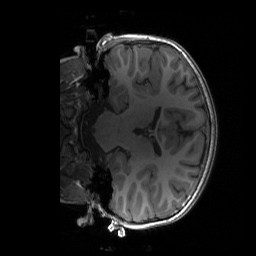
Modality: T1w
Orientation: coronal
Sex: female
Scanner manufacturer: siemens
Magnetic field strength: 3 T
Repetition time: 1.9 s
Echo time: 0.00243 s